Question: How does Stack Overflow show the answer added/edited message without a page reload?

Yes, I know it will happen with Ajax. So I opened Firebug in a browser to check it, to see whether any requests are coming in a particular interval of time.
But I don't see any request coming in Firebug.
Can we perform a request without it showing in Firebug?
Are there any other ideas behind this or is my concept totally wrong?
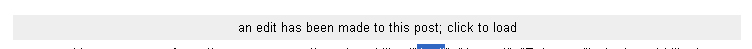
Answer: It appears to be using HTML 5 <URL>. They basically keep an open connection between the server and the client and, among many other things, allow the client to define event handlers to treat new data when received from the server.
Here you'll find some basic examples and concepts about WebSockets: <URL>.
> The WebSocket specification defines an API establishing "socket"
connections between a web browser and a server. In plain words: There
is an persistent connection between the client and the server and both
parties can start sending data at any time.
There is also a <URL> available.
You might also find the following question useful: <URL>